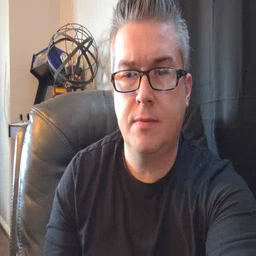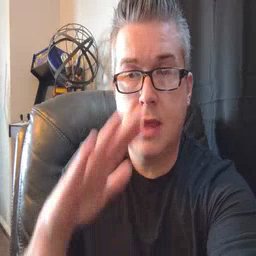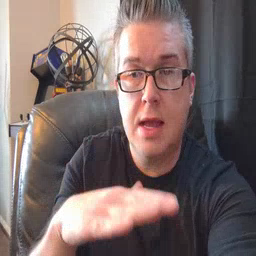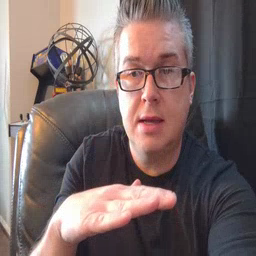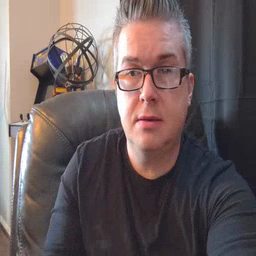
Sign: on